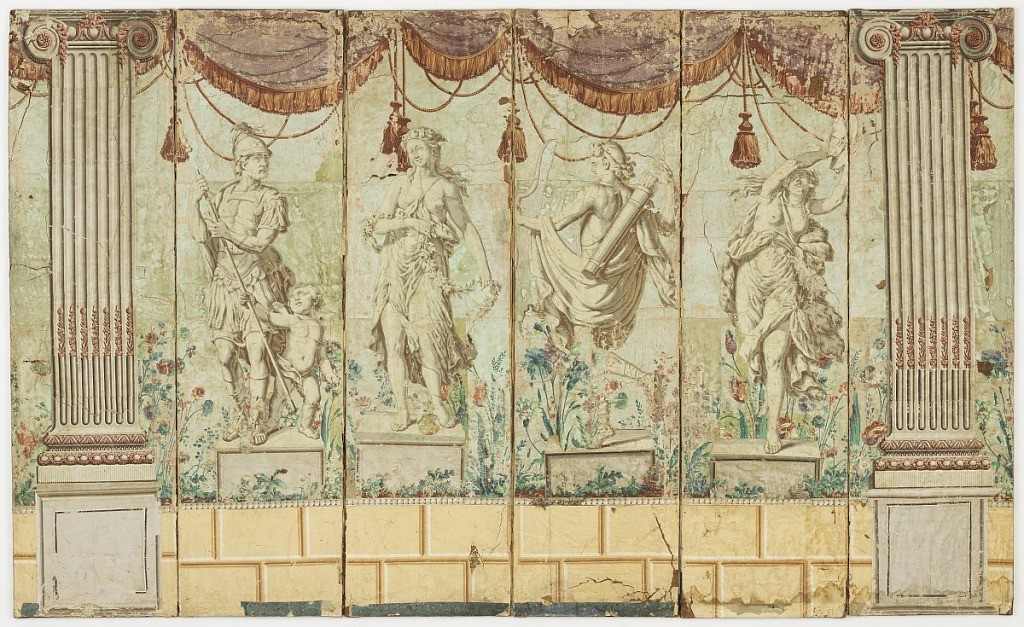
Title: Folding screen
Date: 1800–1825
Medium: Block printed on handmade paper, wood frame
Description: Six-panelled folding screen, covered with wallpaper depicting four classical statues and two pilasters. Each of the figures is perched atop an ashlar block plinth. Draperies and cord and tassels are suspended from the tops of the pilasters. Printed in grisaille with pink highlights.